Interaction volume radius: 5 \u00c5
Interaction volume height: 20 \u00c5
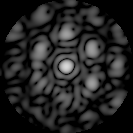
Disorder parameter: 0.4118